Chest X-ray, PA view. Patient: 22 years old, sex F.
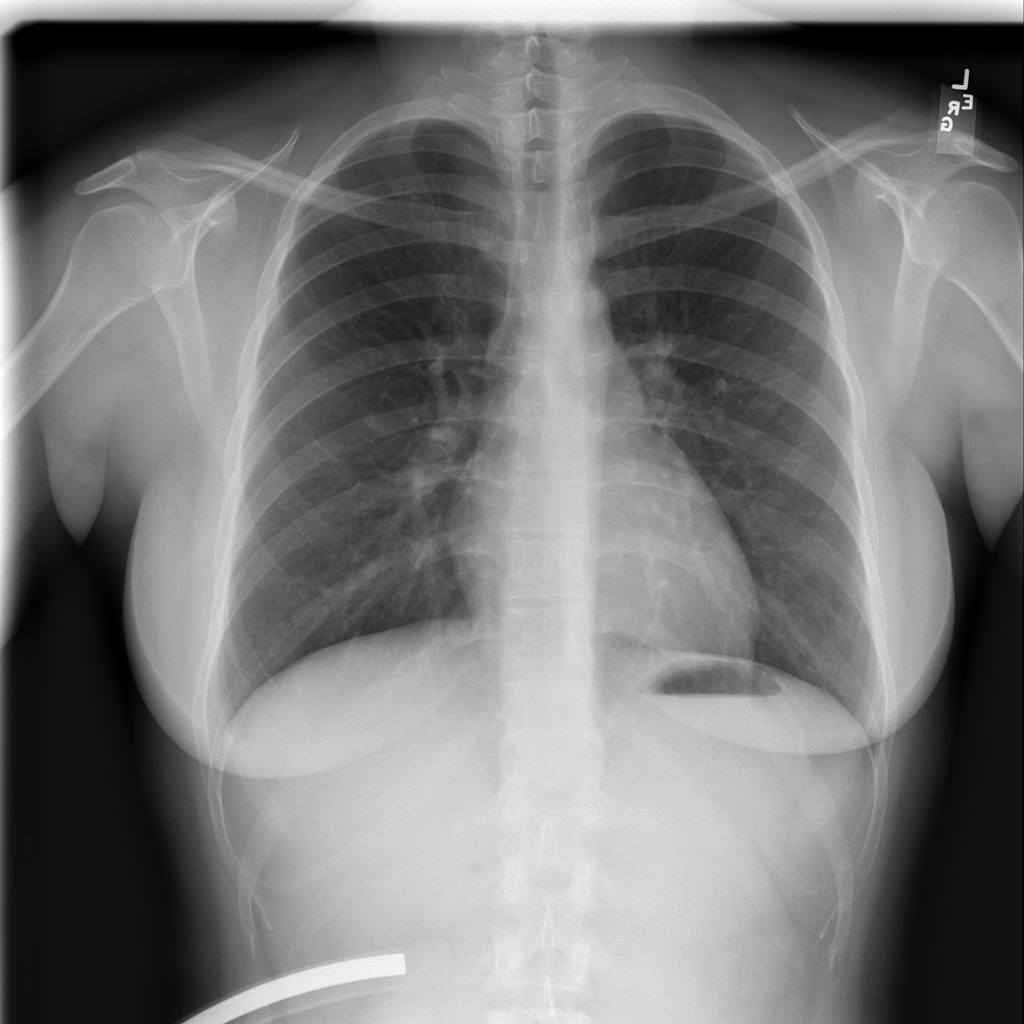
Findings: No Finding